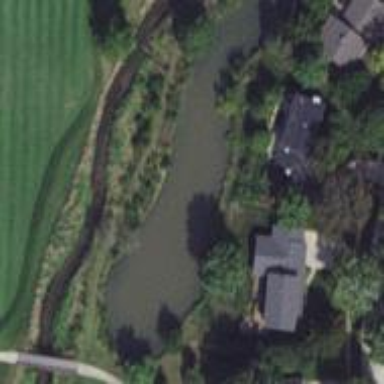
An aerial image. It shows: Picturesque scene of golf course with lateral water hazard.